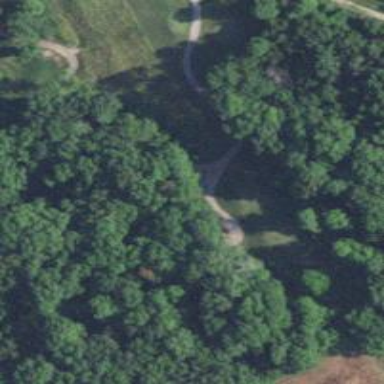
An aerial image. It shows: Path designed for golf carts.